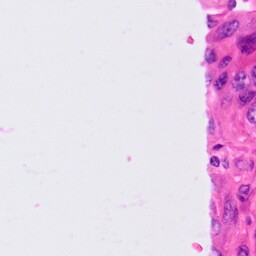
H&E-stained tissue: Lung